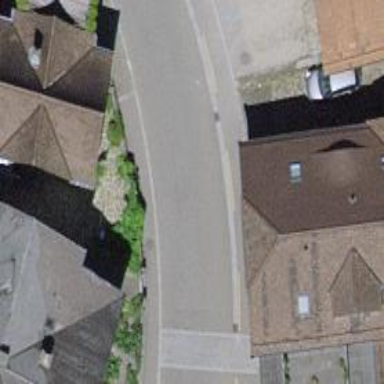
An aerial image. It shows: Residential road with opposite cycleway.